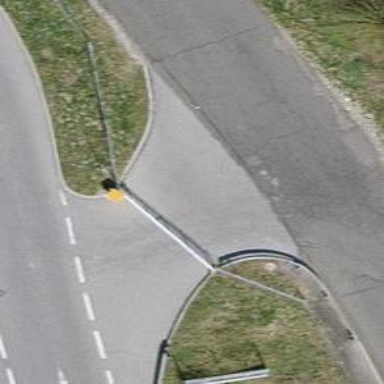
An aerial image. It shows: Lift gate barrier.